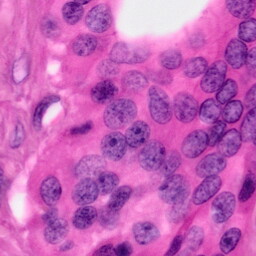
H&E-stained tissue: Pancreatic